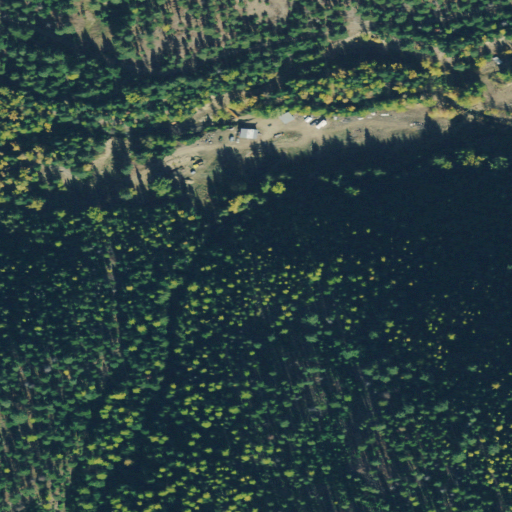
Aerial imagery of valley in Montana named Tucker Gulch containing evergreen forest, grassland, shrub, and open development